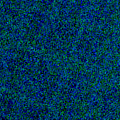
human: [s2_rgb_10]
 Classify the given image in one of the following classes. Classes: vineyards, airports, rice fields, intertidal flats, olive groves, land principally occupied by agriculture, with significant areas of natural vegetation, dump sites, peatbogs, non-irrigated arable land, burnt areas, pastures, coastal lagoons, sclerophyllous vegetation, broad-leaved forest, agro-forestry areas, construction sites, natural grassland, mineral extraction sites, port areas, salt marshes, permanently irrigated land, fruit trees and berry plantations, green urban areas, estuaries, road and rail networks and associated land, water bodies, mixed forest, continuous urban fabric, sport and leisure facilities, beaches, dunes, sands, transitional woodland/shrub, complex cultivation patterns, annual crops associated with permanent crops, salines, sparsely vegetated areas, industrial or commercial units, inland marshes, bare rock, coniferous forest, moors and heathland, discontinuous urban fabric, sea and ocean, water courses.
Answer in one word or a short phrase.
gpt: sea and ocean